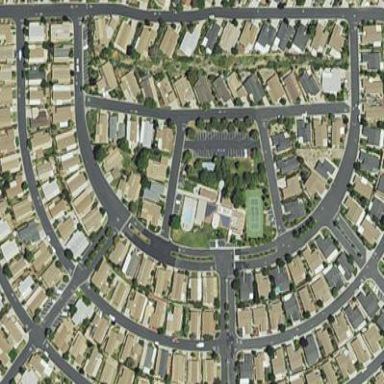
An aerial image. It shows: Residential area designated as mobile home park.